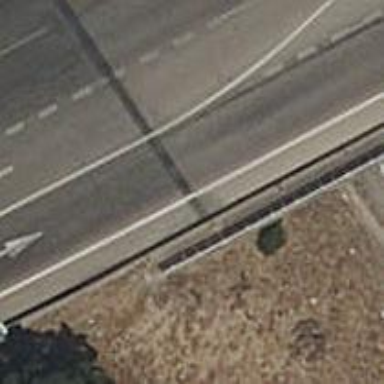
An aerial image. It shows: Trunk highway.